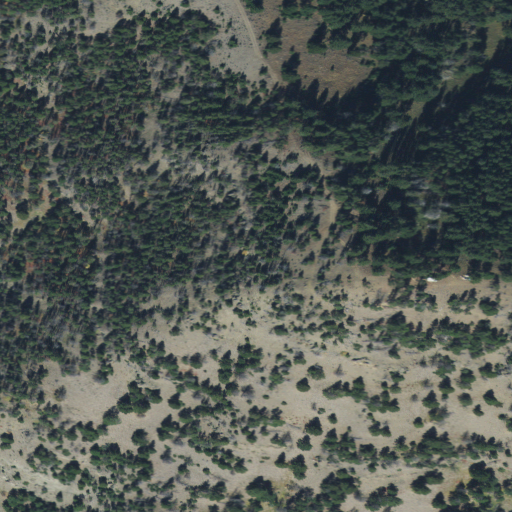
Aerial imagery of mountain in Montana named Nixon Peak containing evergreen forest and shrub